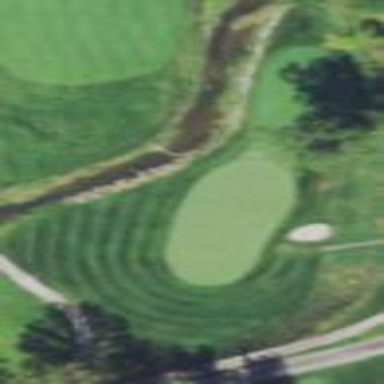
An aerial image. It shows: Golf rough area.